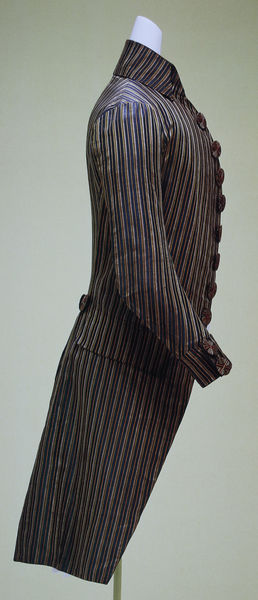
Titel: Herrenanzug (Habit, Gilet, Culottes)
Standort: Kyoto (Japan)
Institution: Kyoto Costume Institute
Schlagwörter: blau, dunkel, mann, weiß, braun, elegant, grau, hell, hintergrund, profil, schwarz, mode, anzug, jacke, arm, kleidung, kragen, lang, ärmel, bild, herr, gewand, mantel, stoff, knopf, rokoko, steifen, linien, frack, steif, schmal, seitenansicht, gestreift, streifen, knöpfe, gehrock, jackett, knopfleiste, sakko, jacket, foto, fotografie, eng, linie, schnitt, seite, scharz, manschette, stehkragen, tasche, puppe, photo, nadelstreifen, cut, stange, geknöpft, textil, kelidung, längsstreifen, jackentasche, kacke, knielang, kyoto, stresemann, frak, schneiderpuppe, der mode ist leblos, die bilder können bleiben, dieses museum für geschichte, ich wollte es nur sagen, körpernah, manchete, osaka, profilseitlich